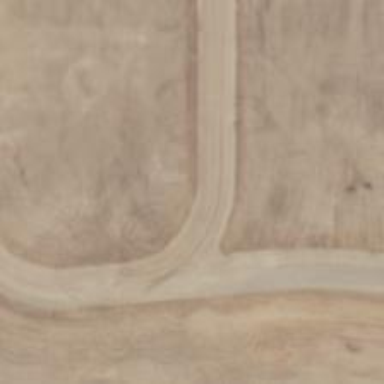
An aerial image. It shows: Raceway road.